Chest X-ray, AP view. Patient: 60 years old, sex M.
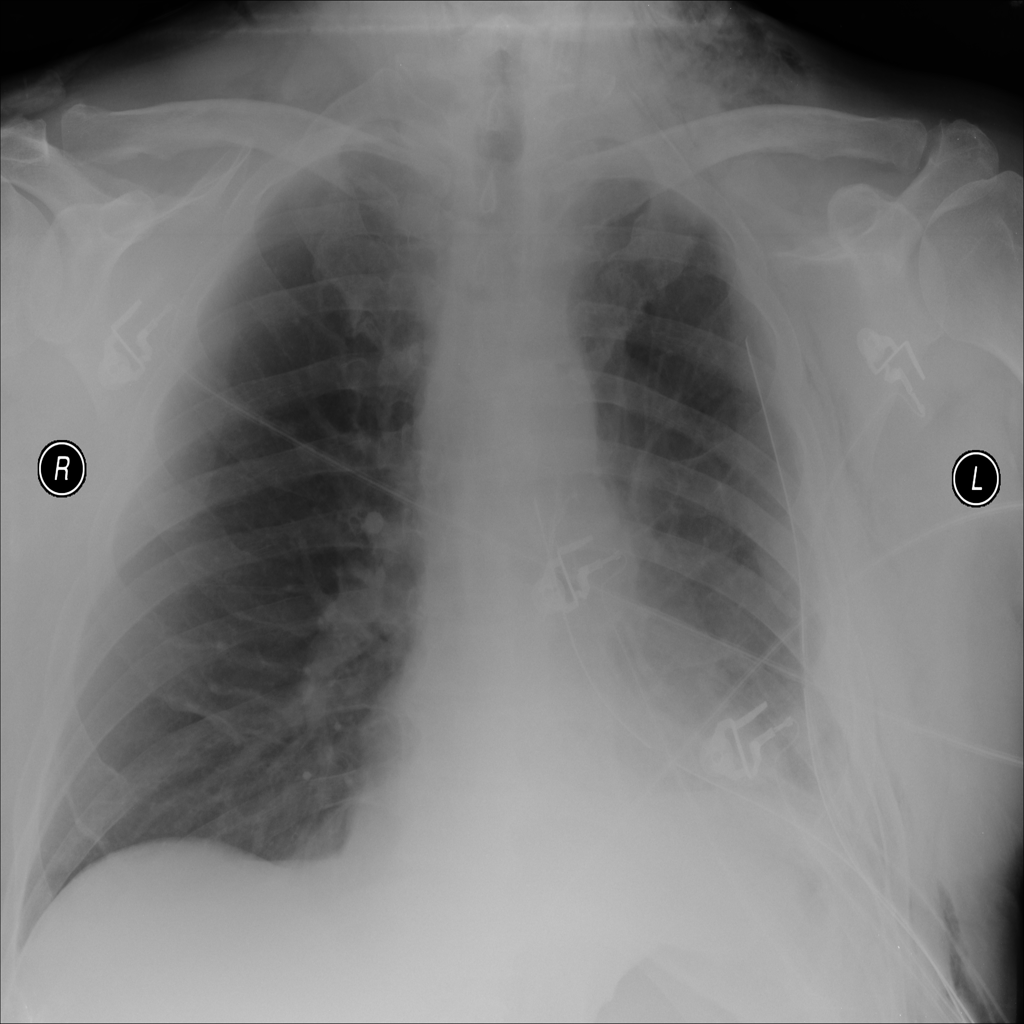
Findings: Effusion